Field crop: maize
Growth stage: 2
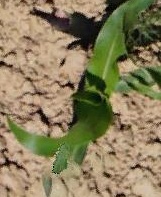
Species: maize